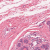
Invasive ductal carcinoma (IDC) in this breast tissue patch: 0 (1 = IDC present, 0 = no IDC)